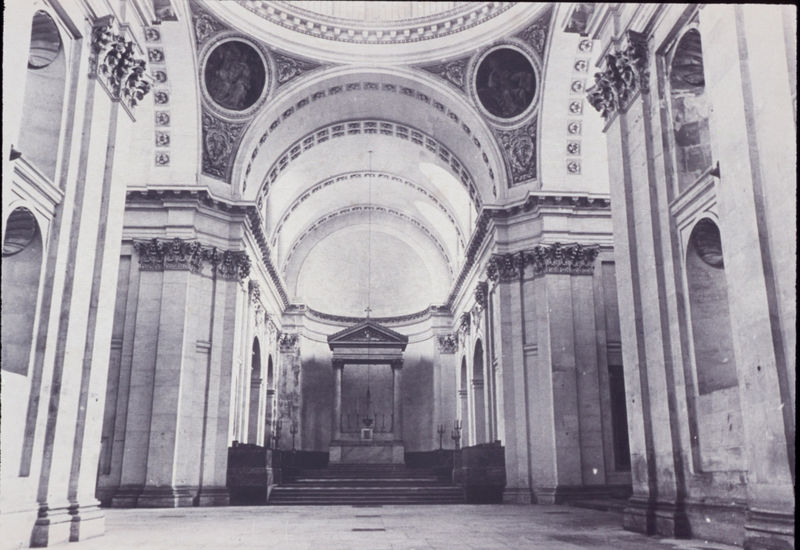
Titel: Ste. Ursule de la Sorbonne (Vierung und Altar)
Künstler: Jacques Lermercier
Standort: Paris
Institution: Sainte Ursule de la Sorbonne
Schlagwörter: gemälde, schatten, weiß, dreieck, fenster, grau, hell, licht, marmor, pfeiler, raum, schwarz, säule, säulen, zeichnung, blüte, blüten, malerei, architektur, barock, rahmen, sockel, stein, innenraum, kirche, boden, interieur, decke, innen, renaissance, kreis, oval, rund, tondo, turm, skulptur, ansicht, bogen, italien, leer, giebel, kahl, bank, empore, pilaster, rundbogen, kuppel, treppe, treppen, symmetrie, ornamente, wandmalerei, kerzen, stufe, stufen, tiefe, halle, foto, fotografie, photographie, bögen, wände, fussboden, erker, nische, gewölbe, eckig, medaillon, kreuz, schwarz-weiss, fliesen, zwickel, altar, hochaltar, kapitelle, kathedrale, rom, kapitell, photo, fries, kerzenhalter, gesims, mittelschiff, bündelpfeiler, mauern, altarraum, apsis, kirchenraum, rundbögen, fresken, romanik, weihrauch, chor, baldachin, tempel, muschel, abtei, mamor, kessel, kapitel, gebälk, lisenen, nischen, ädikula, architekt, deckenmalerei, petersdom, krypta, tonnengewölbe, tunnelgewölbe, ordnung, aedicula, vierung, querschiff, tondi, alberti, pendentif, mantua, medaillons, altaraufsatz, wandpfeiler, gurtbögen, stiege, seitenarm, kartuschen, freimaurer, vertiefungen, ecklösung, renaisance, fensternischen, beichtstühle, peterskirche, kreuzgrundriss, pendentifkuppel, basilka, kuppelansatz, seitenapsis, eckige säulen, blendpfeiler, goldenes dreieck